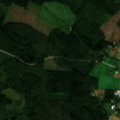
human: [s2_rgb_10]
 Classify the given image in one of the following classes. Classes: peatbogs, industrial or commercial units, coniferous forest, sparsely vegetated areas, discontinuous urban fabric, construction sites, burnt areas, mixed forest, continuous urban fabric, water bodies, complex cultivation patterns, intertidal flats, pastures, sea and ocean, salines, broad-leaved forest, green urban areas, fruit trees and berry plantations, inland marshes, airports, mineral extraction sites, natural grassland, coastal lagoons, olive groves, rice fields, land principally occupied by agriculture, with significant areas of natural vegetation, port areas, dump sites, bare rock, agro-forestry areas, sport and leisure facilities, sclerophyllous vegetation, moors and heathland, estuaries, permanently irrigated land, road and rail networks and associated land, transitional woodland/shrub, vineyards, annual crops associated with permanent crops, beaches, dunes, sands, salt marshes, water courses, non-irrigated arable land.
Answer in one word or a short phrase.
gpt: non-irrigated arable land, land principally occupied by agriculture, with significant areas of natural vegetation, coniferous forest, mixed forest